Field crop: maize
Growth stage: 2
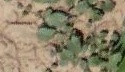
Species: convolvulus